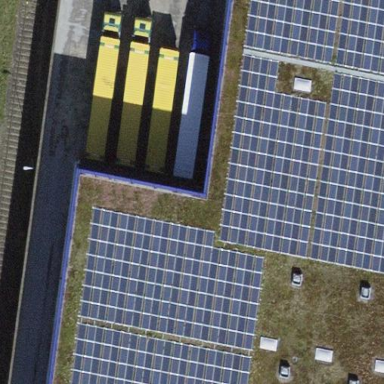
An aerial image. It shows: Solar power generator.